Question: I am working on a custom forum for a web project. I have categories with id, topics with id and category, and posts with id and topic and user id. What I'm trying to do is display a list of the categories with data from the categories table along with data from the posts table for the newest post in that category, data for that posts's associated user, as well as some data for the topic associated with that latest post.
I've been banging my head on the wall trying to figure the query out, but I just don't have a good enough understanding of complex mysql queries to know what pattern or technique to use here. Here is what I have so far:
'''
SELECT u1.*, fp1.*, ft1.*, fc1.* from forum_posts AS fp1
LEFT JOIN users AS u1 ON u1.id = fp1.post_by
LEFT JOIN forum_topics AS ft1 on ft1.id = fp1.post_topic
LEFT JOIN forum_categories AS fc1 on fc1.id = ft1.topic_cat
GROUP BY fc1.id
ORDER BY fp1.id ASC;
'''
But this does not return the results I'm looking for. The problem is in trying to get the newest post for each category and the associate topic for that post.
Here is the DB structure for each table:
forum_categories
'''
+-----------------+---------------------+------+-----+---------+----------------+
| Field | Type | Null | Key | Default | Extra |
+-----------------+---------------------+------+-----+---------+----------------+
| id | bigint(20) unsigned | NO | PRI | NULL | auto_increment |
| cat_name | varchar(255) | NO | UNI | NULL | |
| cat_description | varchar(500) | NO | | NULL | |
| cat_views | bigint(20) unsigned | YES | | 0 | |
| status | tinyint(1) | NO | | 1 | |
+-----------------+---------------------+------+-----+---------+----------------+
'''
forum_topics
'''
+---------------+---------------------+------+-----+---------+----------------+
| Field | Type | Null | Key | Default | Extra |
+---------------+---------------------+------+-----+---------+----------------+
| id | bigint(20) unsigned | NO | PRI | NULL | auto_increment |
| topic_subject | varchar(255) | NO | | NULL | |
| topic_date | datetime | NO | | NULL | |
| topic_cat | bigint(20) unsigned | NO | MUL | NULL | |
| topic_by | bigint(20) unsigned | NO | MUL | NULL | |
| topic_views | bigint(20) unsigned | YES | | 0 | |
+---------------+---------------------+------+-----+---------+----------------+
'''
forum_posts
'''
+--------------+---------------------+------+-----+---------+----------------+
| Field | Type | Null | Key | Default | Extra |
+--------------+---------------------+------+-----+---------+----------------+
| id | bigint(20) unsigned | NO | PRI | NULL | auto_increment |
| post_content | text | NO | | NULL | |
| post_date | datetime | NO | | NULL | |
| post_topic | bigint(20) unsigned | NO | MUL | NULL | |
| post_by | bigint(20) unsigned | NO | MUL | NULL | |
+--------------+---------------------+------+-----+---------+----------------+
'''
users
'''
+-----------+---------------------+------+-----+---------+----------------+
| Field | Type | Null | Key | Default | Extra |
+-----------+---------------------+------+-----+---------+----------------+
| id | bigint(20) unsigned | NO | PRI | NULL | auto_increment |
| user_type | varchar(50) | YES | | NULL | |
| email | varchar(255) | NO | UNI | NULL | |
| username | varchar(255) | YES | UNI | NULL | |
| password | char(60) | NO | | NULL | |
| image | text | YES | | NULL | |
| status | tinyint(1) | NO | | 1 | |
+-----------+---------------------+------+-----+---------+----------------+
'''
Here is an image of the output I'm trying to achieve. "Categories" shows the data from the forum_categories table and under "Recent" is the user, post and topic data for the latest post:

Please help me out. Thank you.
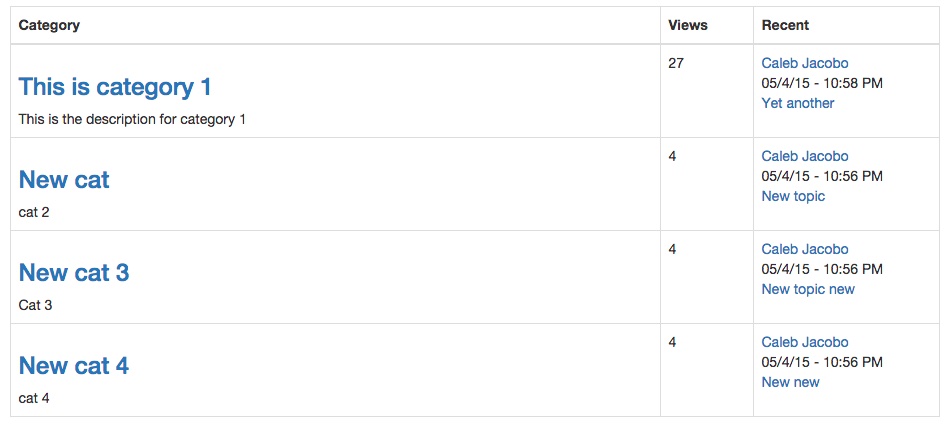
Answer: While it's simple enough to join all the tables together to work out the topic, category and user for each post, you also need one additional step - you need to join to a subquery that retrieves the 'max(post_id)' per category.
Here's one way you can do that:
'''
select fc.cat_name, fc.cat_description, fc.cat_views, u.username, fp.post_date, ft.topic_subject
from forum_categories fc
inner join forum_topics ft
on fc.id = ft.topic_cat
inner join forum_posts fp
on fp.post_topic = ft.id
inner join users u
on fp.post_by = u.id
inner join (
select topic_cat, max(fp.id) most_recent_post
from forum_topics ft
inner join forum_posts fp
on fp.post_topic = ft.id
group by topic_cat
) q
on q.topic_cat = ft.topic_cat
and fp.id = q.most_recent_post;
'''
There's a demo you can play with here: <URL>